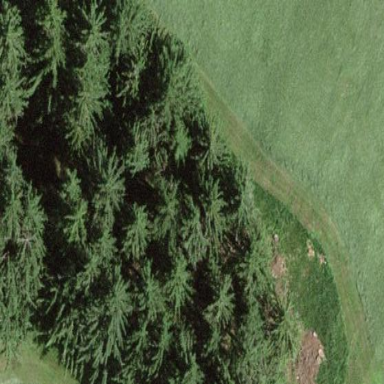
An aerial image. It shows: Forest dominated by needle-leaved trees.